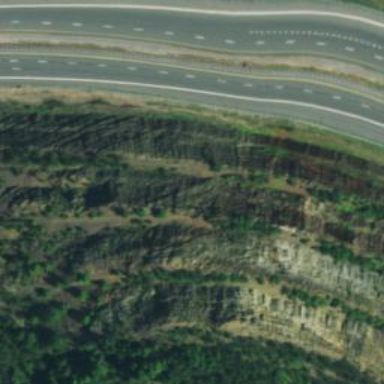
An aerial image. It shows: Natural cliff with geological outcrop.